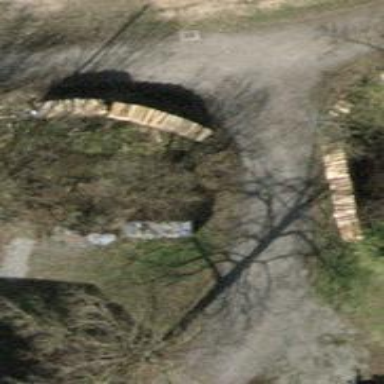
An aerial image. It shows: Culvert tunnel.